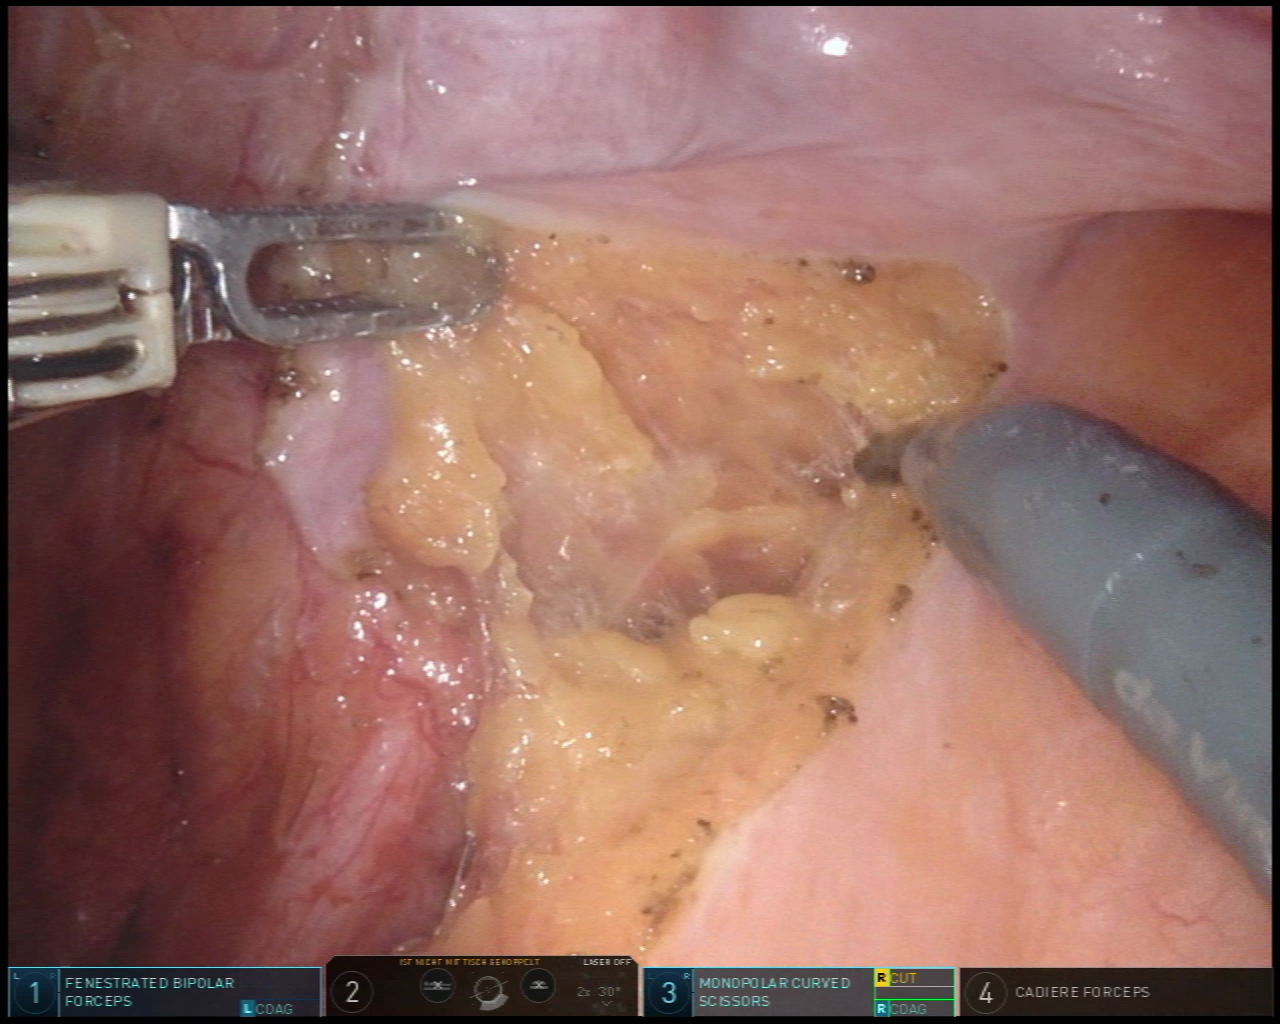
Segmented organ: ureter
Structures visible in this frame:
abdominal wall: yes
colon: no
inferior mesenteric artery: no
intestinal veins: no
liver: no
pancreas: no
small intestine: no
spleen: no
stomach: no
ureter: yes
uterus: no
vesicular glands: no